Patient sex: F
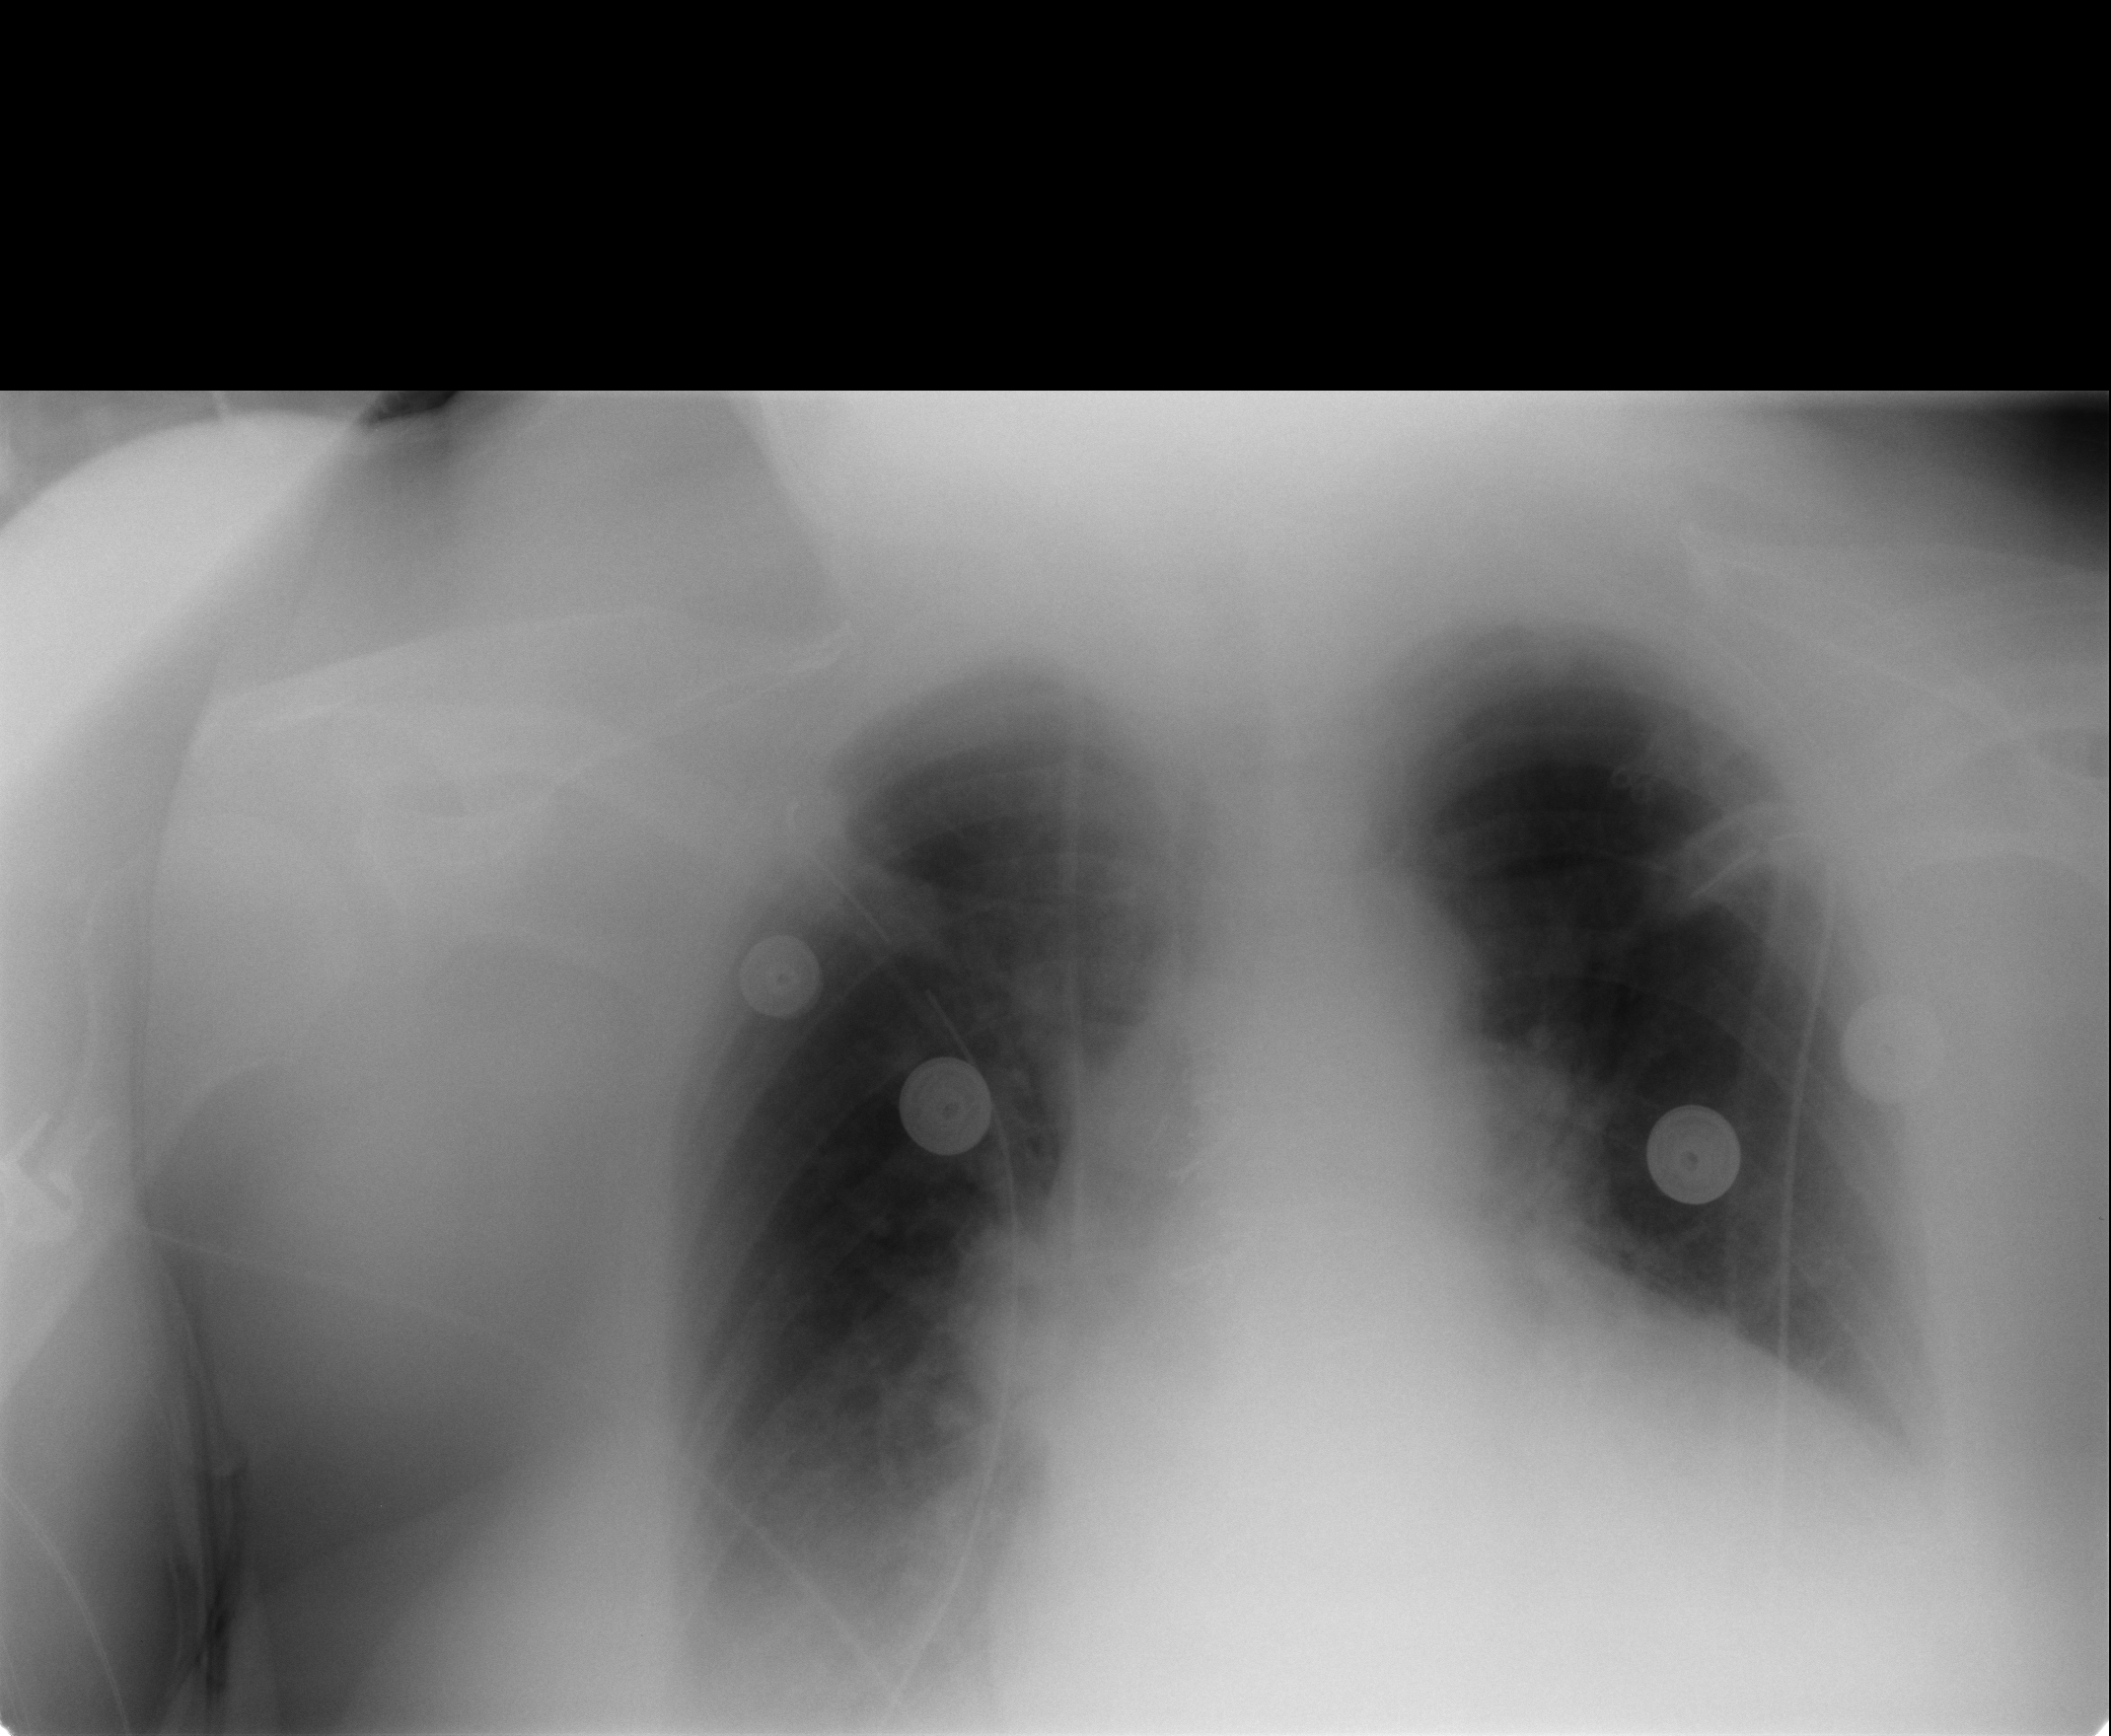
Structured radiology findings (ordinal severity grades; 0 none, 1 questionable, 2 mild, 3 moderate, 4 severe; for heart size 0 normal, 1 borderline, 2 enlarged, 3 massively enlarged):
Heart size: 2
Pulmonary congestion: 1
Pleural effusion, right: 2
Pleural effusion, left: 1
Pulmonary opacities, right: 0
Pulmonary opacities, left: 0
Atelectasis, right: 2
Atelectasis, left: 1